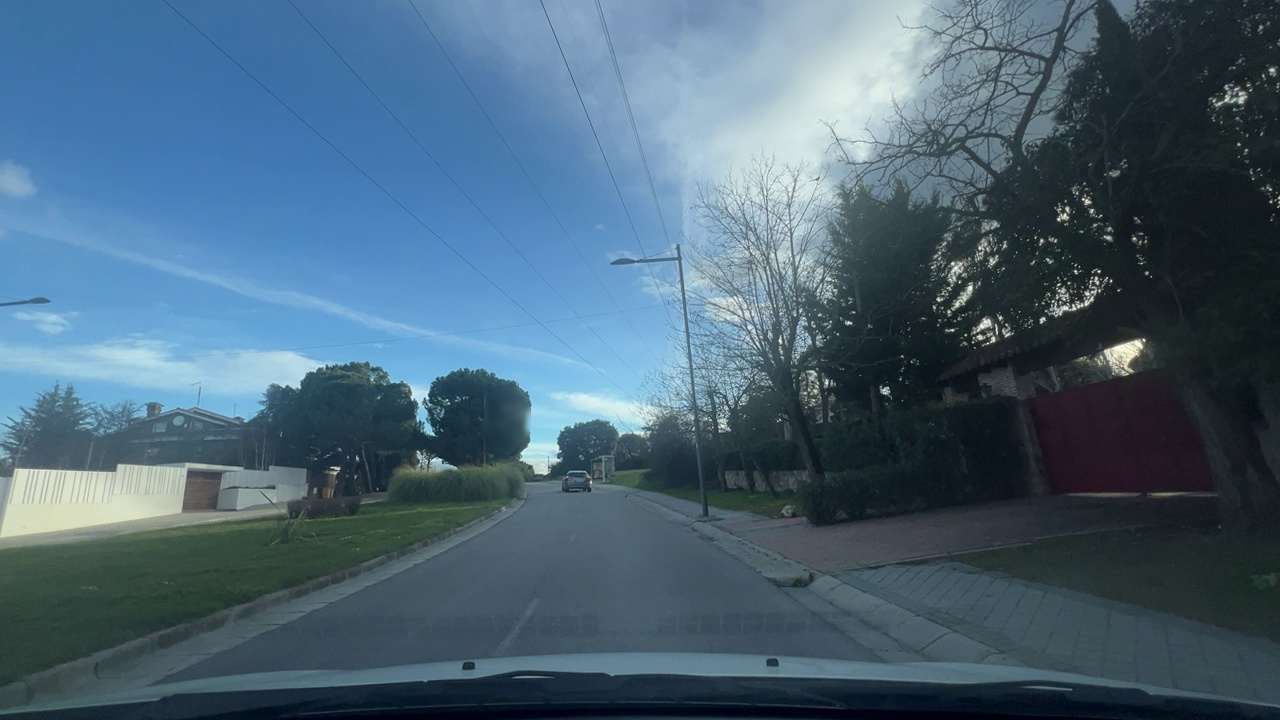
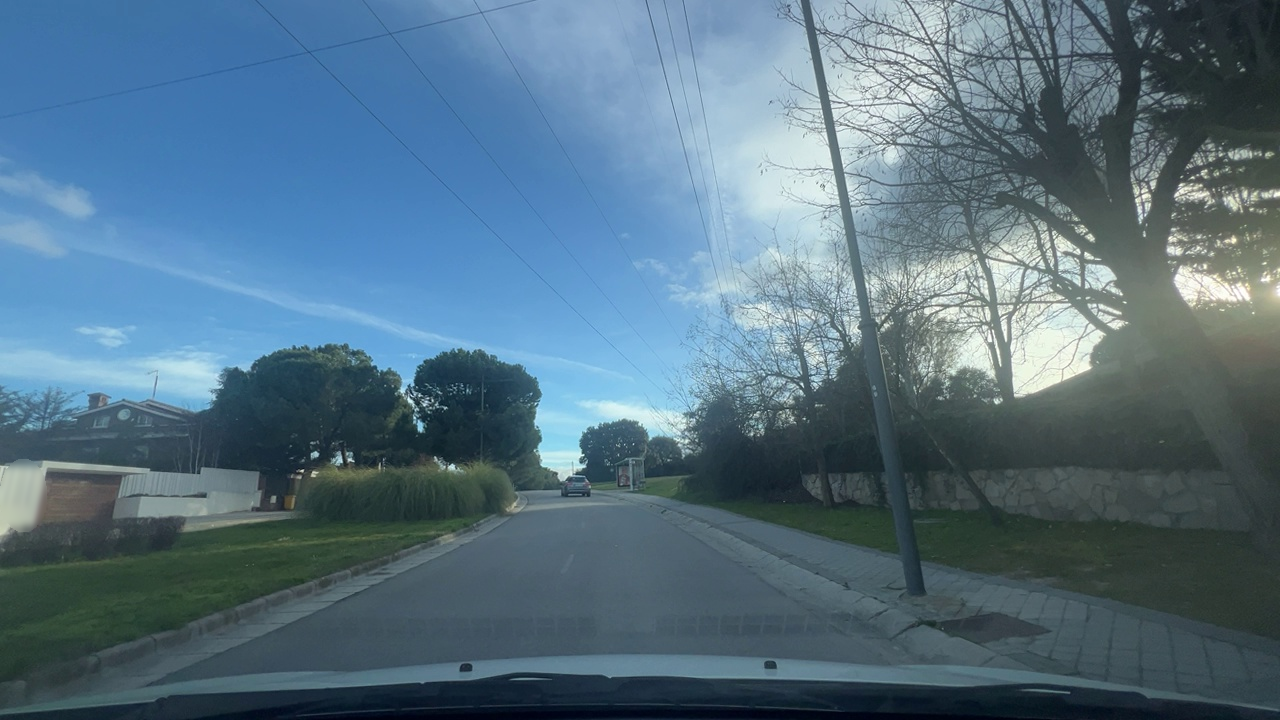
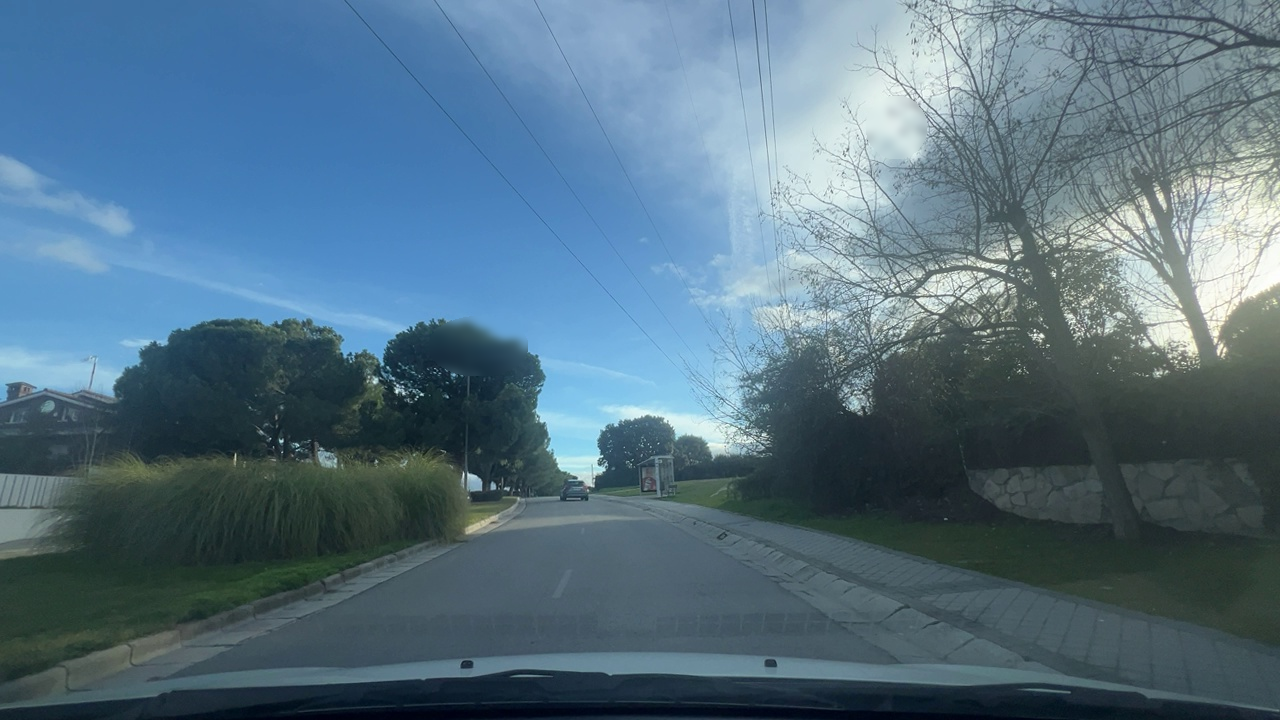
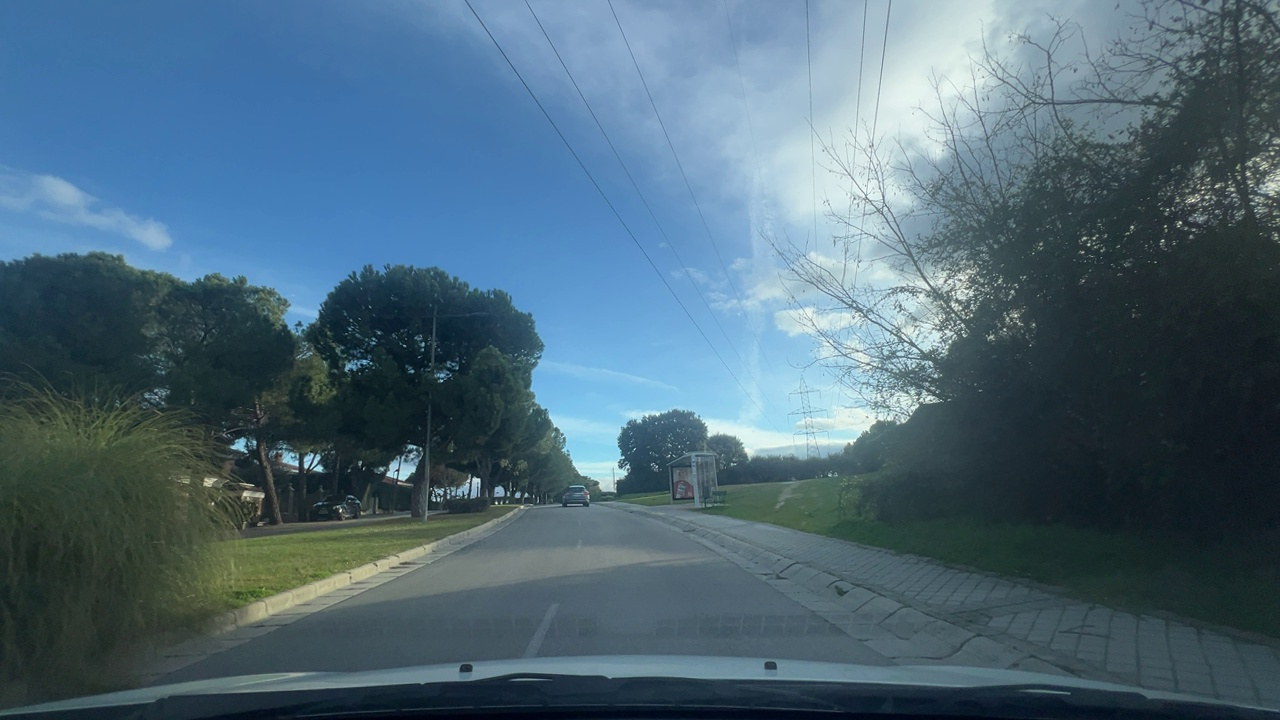
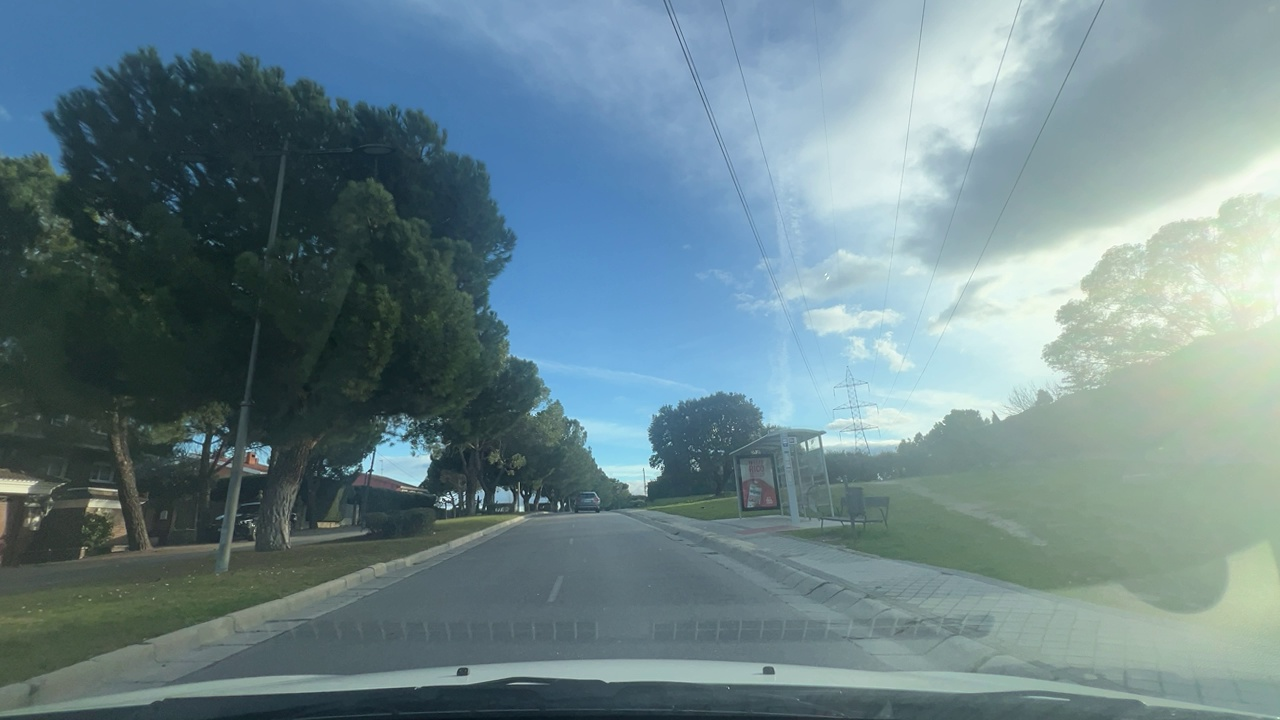
Situation: empty
Question: Are construction-related signs, cones, temporary signals, or closed lanes visible in the scene?
Answer: No
Reasoning: There are no construction-related signs, cones, temporary signals, or closed lanes visible in the scene

Situation: empty
Question: Are temporary yellow lane markings visible?
Answer: No
Reasoning: There are no temporary yellow lane markings visible

Situation: empty
Question: Is the ego lane narrowed or laterally shifted due to construction elements?
Answer: No
Reasoning: There are no narrowed lanes or laterally shifted lanes visible ahead

Situation: empty
Question: Is there any physical object indicating the presence of a construction site nearby (construction machinery, heavy equipment, construction fences...)?
Answer: No
Reasoning: There are no physical objects visible ahead